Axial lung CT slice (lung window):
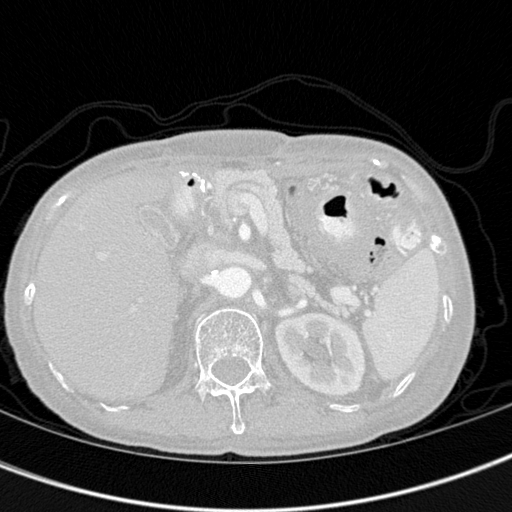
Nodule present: no